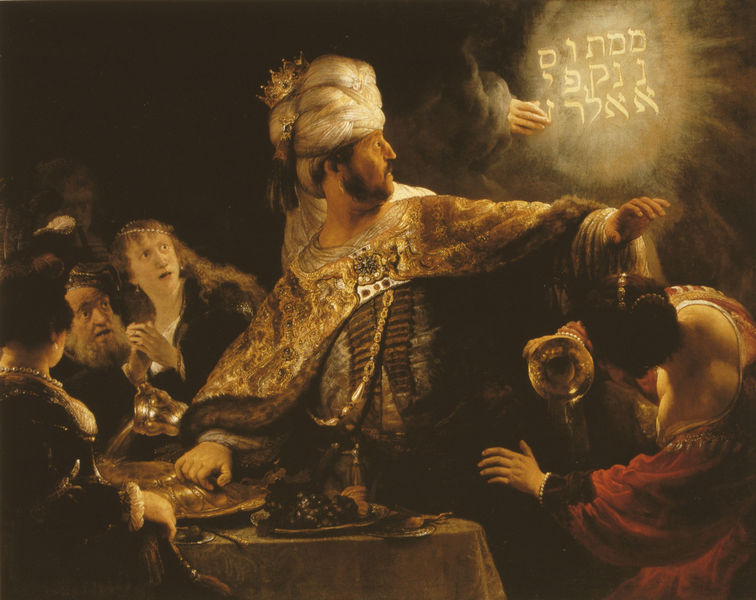
Titel: Das Fest des Belsazar
Künstler: Rembrandt
Standort: London
Institution: National Gallery
Schlagwörter: dunkel, gemälde, gott, gruppe, hand, haut, mann, nackt, rubens, schatten, umhang, weiß, frauen, menschen, ocker, sitzen, ausschnitt, braun, frau, hell, hut, kleid, licht, männer, nacht, orange, profil, rücken, schmuck, schwarz, szene, tisch, zeichen, ölbild, obst, rot, tuch, fest, leute, malerei, bart, blond, bärte, gelage, gesichter, trinken, wand, augen, barock, bibel, blicke, entsetzen, geschichte, gesicht, historie, inkarnat, pelz, rembrandt, schale, sehen, silber, teller, vollbart, gesten, holland, hände, porträt, tischdecke, öl, gewand, gold, haare, mantel, stoff, decke, brosche, diadem, kontrast, krone, perlen, renaissance, früchte, kanne, krug, trauben, bewegt, fell, schrift, man, haltung, kette, figuren, angst, fancy, hat, historienbild, king, könig, men, ornate, people, white, women, essen, tafel, wein, black, gefaltet, hair, lady, nose, painting, table, woman, inschrift, glanz, robe, stimmung, schriftzeichen, zeigen, schnauzer, dekolleté, leuchten, becher, schimmer, spange, schnalle, erschrecken, greis, orient, orientalisch, strahlen, geschirr, text, uniform, buchstaben, furcht, panik, schrecken, herrscher, speisen, festmahl, mahl, mahlzeit, orgie, brokat, staunen, heine, tischgesellschaft, arabisch, obstschale, altes testament, food, dramatik, priester, ehrfurcht, erscheinung, gebot, eyes, leuchtend, opfer, light, kostbarkeiten, turban, detailgetreu, fabric, fur, beard, prophet, writing, ornat, letters, verkündigung, feast, party, trinkgefäß, ancient, cape, cloak, schreck, zauberer, klassizissmus, warnung, religion, hebräisch, circle, umdrehen, prophezeiung, erstaunen, rotes kleid, pearls, preziosen, horn, grug, grapes, magic, pelzumhang, jüdisch, arabic, überraschung, babylon, festessen, befehl, plate, umsehen, arab, elias, grauen, trumpet, menetekel, lichtgestalt, brosch, mustache, fear, meal, sign, könig david, fruits, jewelry, pour, dinner, nebukadnezar, belsazar, ewf, few, fger, fwe, iuhiu, meme mene tekel, nebukadnezaar, ser, stein des weisen, ss, arrabisch, ertsaunen, gottesfurcht, krtug, sultan, gottes hand, unglaube, miracle, shining, surprise, middle east, surprised, hebrew, israel, zeichen turban, shock, runes, clench